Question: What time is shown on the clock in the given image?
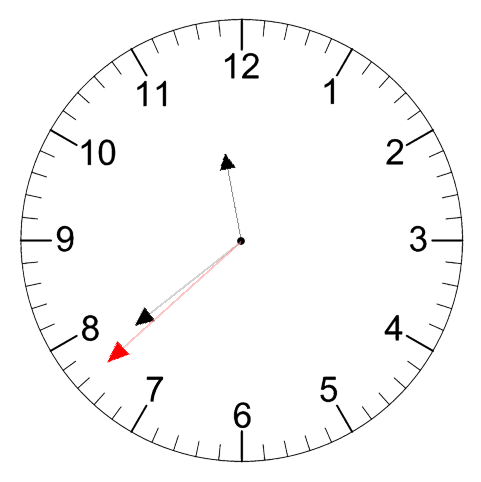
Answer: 11:38:38